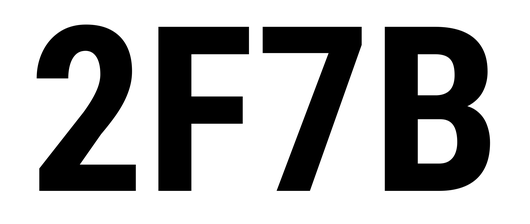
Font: Roboto_Condensed_Bold